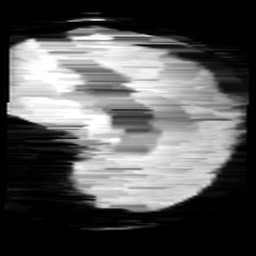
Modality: minIP
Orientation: sagittal
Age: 9
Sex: female
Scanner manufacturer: siemens
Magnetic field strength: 3 T
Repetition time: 0.027 s
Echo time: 0.02 s